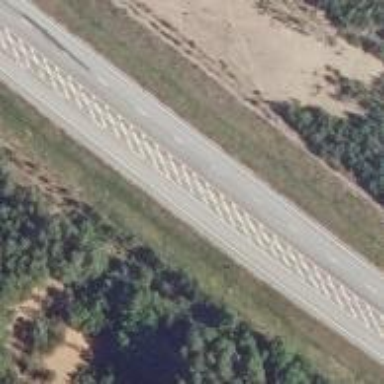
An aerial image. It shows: Trunk highway.